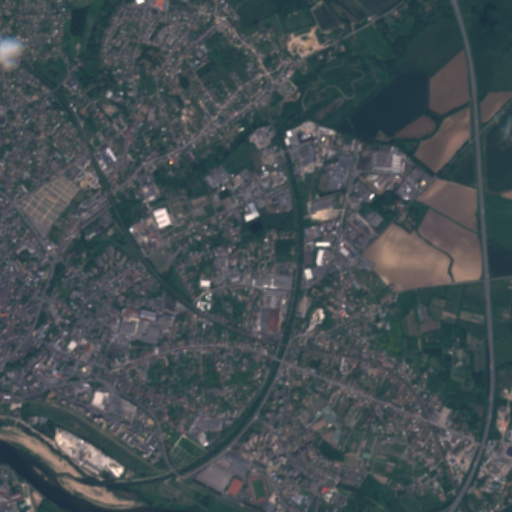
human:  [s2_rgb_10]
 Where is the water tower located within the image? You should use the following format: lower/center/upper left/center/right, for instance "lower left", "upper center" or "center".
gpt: The water tower is located in the upper left of the image.
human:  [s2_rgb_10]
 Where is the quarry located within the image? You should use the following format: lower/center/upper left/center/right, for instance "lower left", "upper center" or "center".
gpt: There is no quarry in the image.